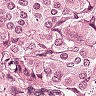
Metastatic tissue present: yes